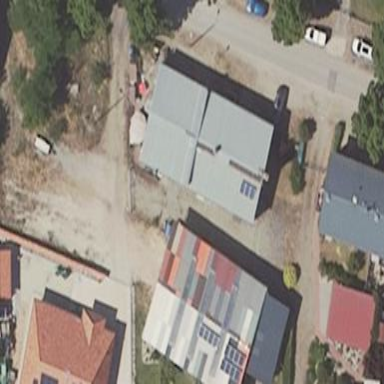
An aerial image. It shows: Shed building.